Interaction volume radius: 10 \u00c5
Interaction volume height: 15 \u00c5
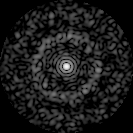
Disorder parameter: 0.8602